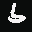
Label: 6